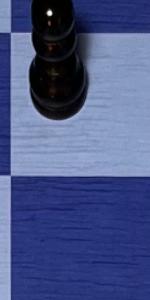
Label: Empty